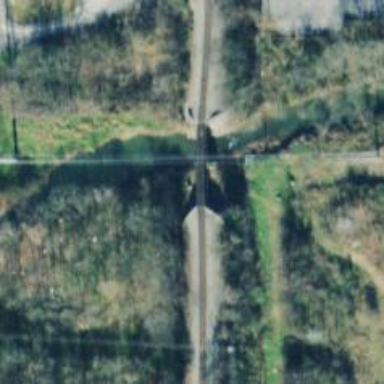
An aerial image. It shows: Bridge over railway line.